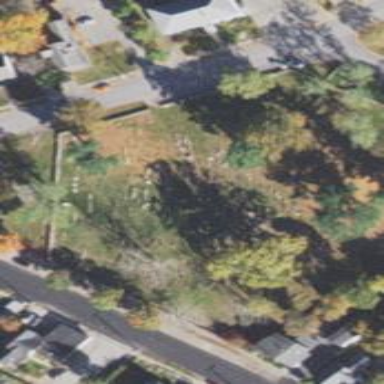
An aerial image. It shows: Cemetery.